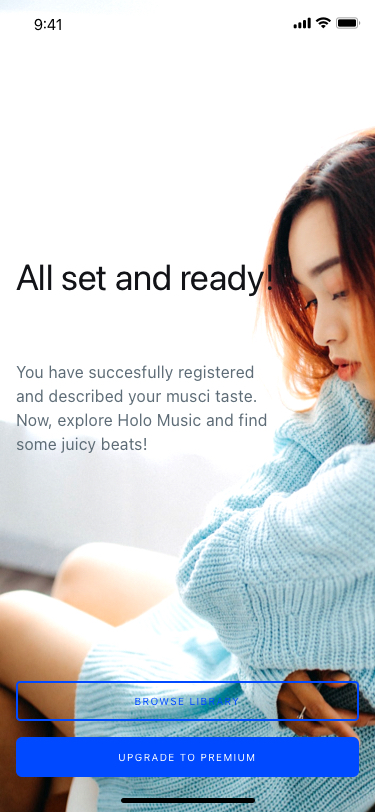
Text in this UI design:
You have succesfully registered and described your musci taste. Now, explore Holo Music and find some juicy beats!
All set and ready!